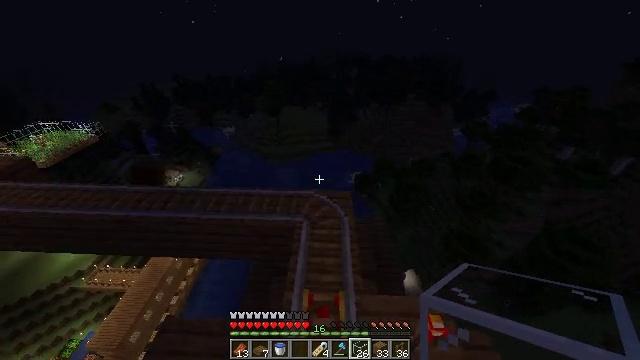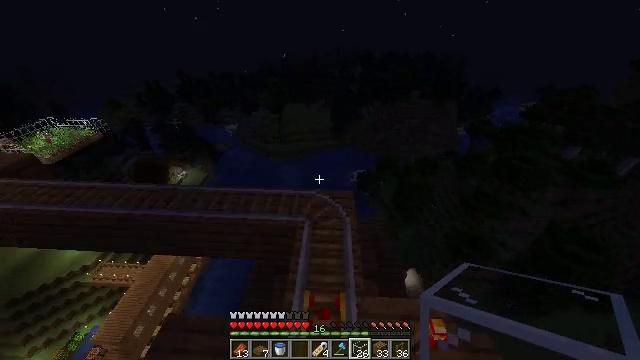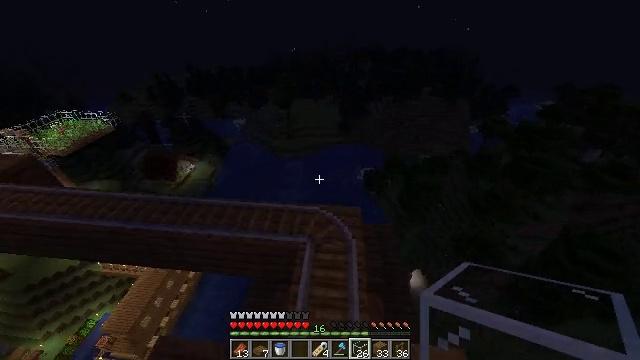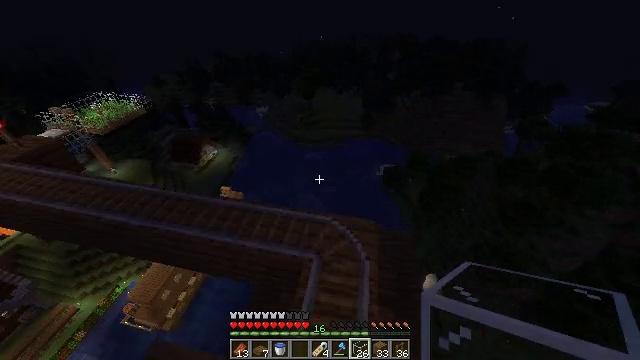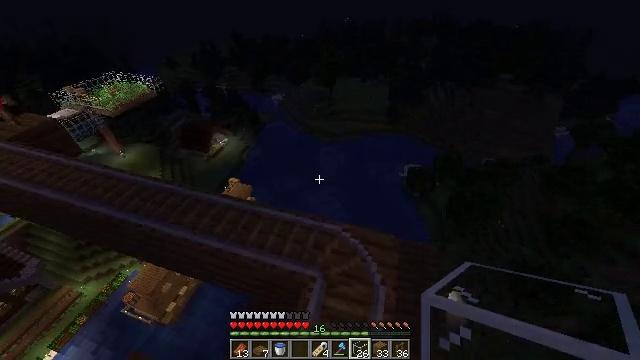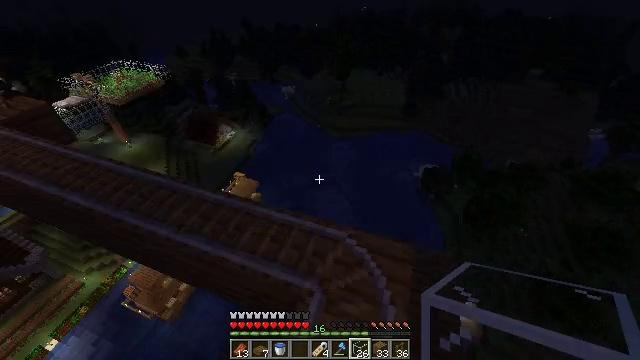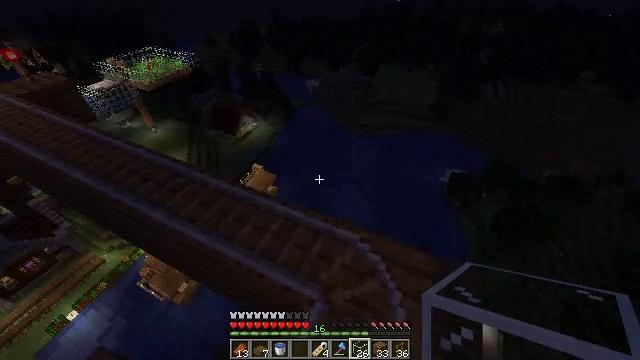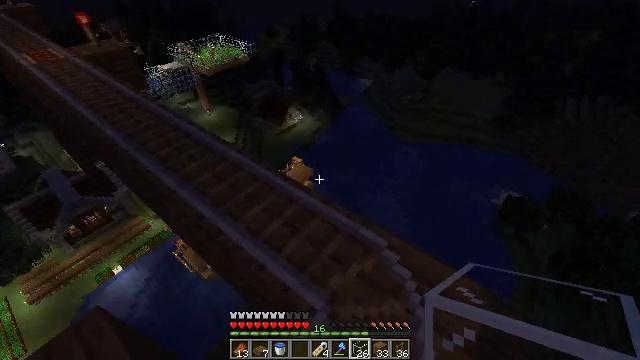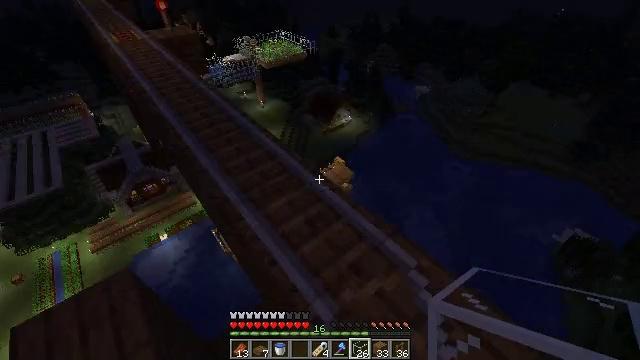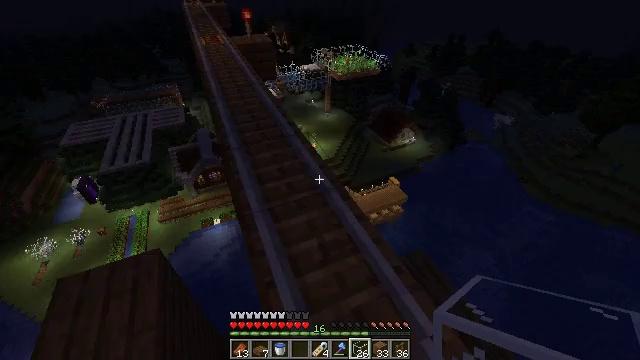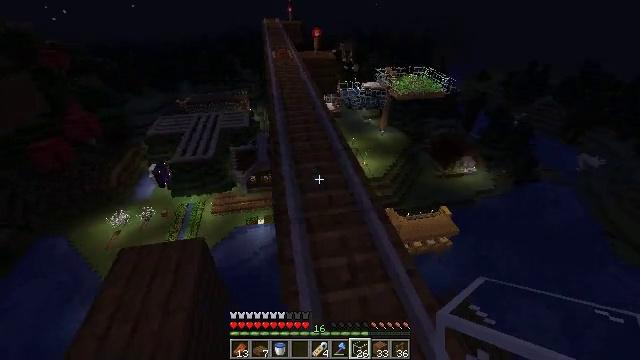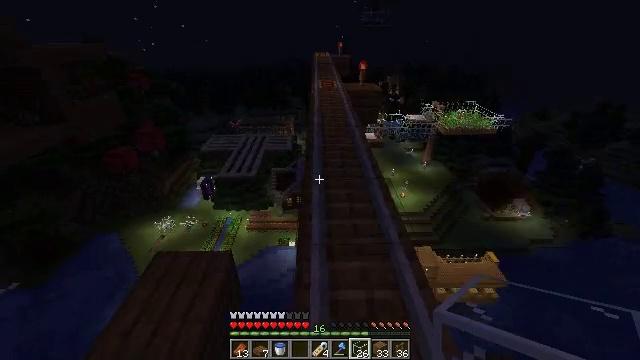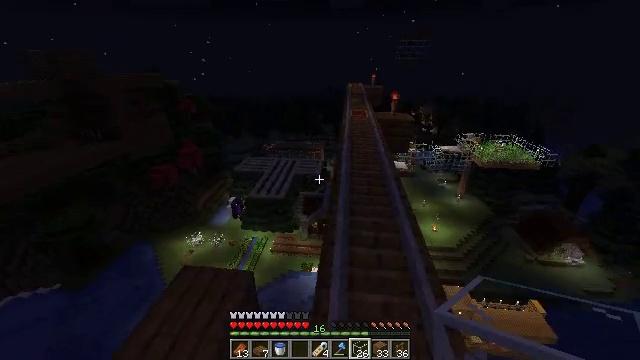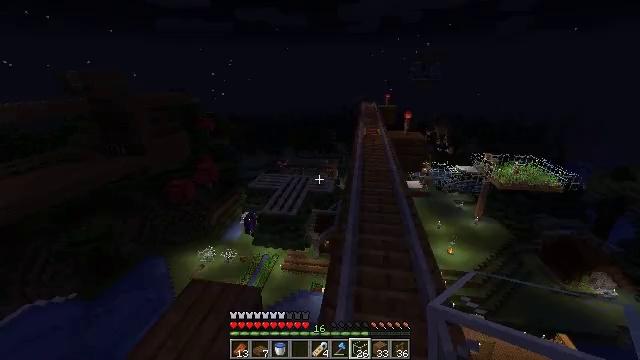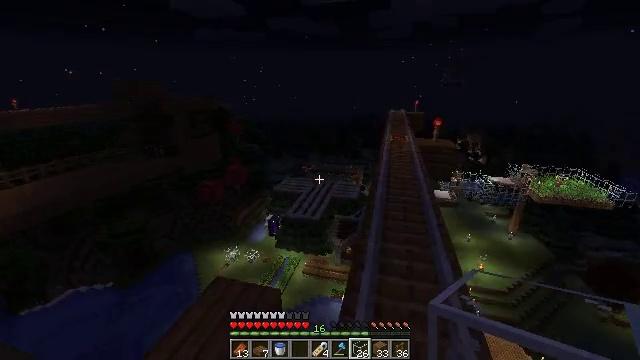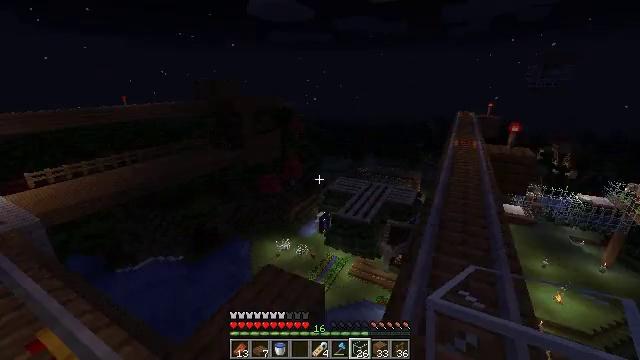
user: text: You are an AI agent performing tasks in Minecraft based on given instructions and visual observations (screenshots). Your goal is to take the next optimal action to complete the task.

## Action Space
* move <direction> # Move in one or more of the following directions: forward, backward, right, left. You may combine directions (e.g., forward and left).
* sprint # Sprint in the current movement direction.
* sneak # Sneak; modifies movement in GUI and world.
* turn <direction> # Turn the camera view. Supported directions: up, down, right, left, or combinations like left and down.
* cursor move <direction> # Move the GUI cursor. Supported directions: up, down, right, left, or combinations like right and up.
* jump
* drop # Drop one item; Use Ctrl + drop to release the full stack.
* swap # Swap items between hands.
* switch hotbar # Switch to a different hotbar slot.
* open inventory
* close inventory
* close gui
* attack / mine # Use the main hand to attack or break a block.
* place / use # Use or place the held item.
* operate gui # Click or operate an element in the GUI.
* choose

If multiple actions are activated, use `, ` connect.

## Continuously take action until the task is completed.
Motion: motion action
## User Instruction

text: Shatter the glass to collect it.
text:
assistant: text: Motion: move forward, jump
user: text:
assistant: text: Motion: move forward, turn left and down, jump
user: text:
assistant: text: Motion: turn left and down
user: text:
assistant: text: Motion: turn left
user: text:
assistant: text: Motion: turn left
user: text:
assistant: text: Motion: turn left
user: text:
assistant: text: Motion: turn left
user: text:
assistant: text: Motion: turn left
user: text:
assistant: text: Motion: turn left and up
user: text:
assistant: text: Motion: turn left and up
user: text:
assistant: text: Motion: turn left and up
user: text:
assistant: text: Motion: turn left and up
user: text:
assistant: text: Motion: turn left and up
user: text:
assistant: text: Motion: turn left and up
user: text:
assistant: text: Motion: turn left
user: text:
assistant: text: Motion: turn left and up
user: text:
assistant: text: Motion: turn left and up
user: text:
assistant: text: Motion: turn left
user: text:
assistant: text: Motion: no_op
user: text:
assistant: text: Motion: no_op
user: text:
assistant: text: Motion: no_op
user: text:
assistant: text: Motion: no_op
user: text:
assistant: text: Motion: no_op
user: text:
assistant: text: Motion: no_op
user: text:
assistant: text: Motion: no_op
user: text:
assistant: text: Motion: no_op
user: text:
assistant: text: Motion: no_op
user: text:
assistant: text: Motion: no_op
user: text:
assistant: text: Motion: turn right
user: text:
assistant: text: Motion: turn right and down